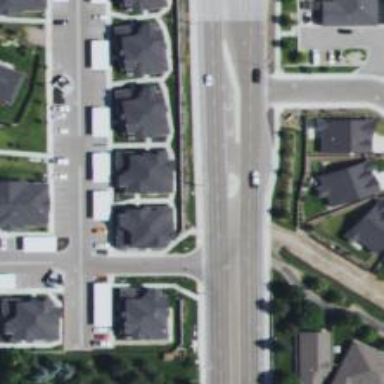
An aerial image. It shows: Secondary link road.